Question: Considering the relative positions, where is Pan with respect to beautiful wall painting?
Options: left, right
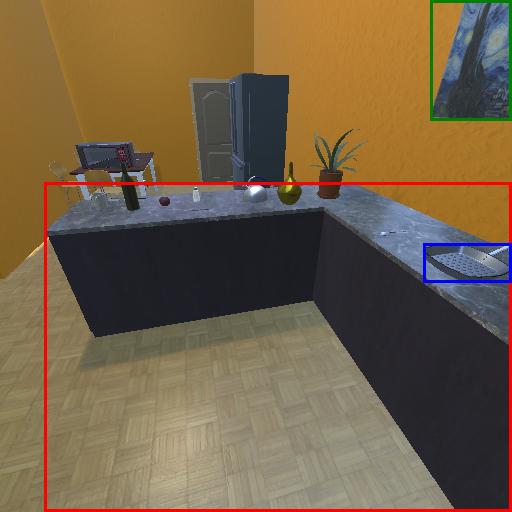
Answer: left